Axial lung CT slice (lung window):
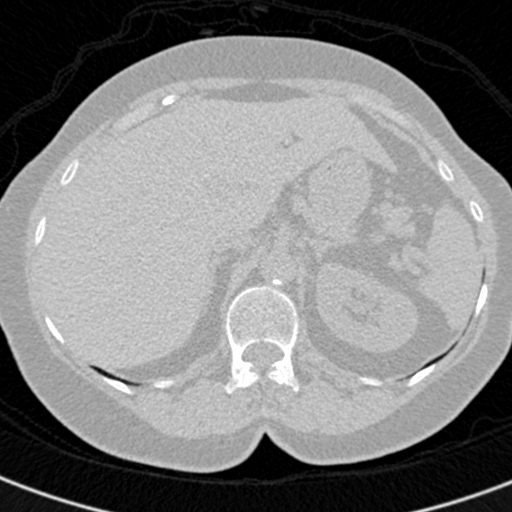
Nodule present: no